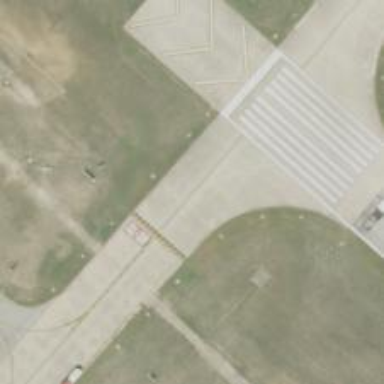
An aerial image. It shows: Image of taxiway at airport.